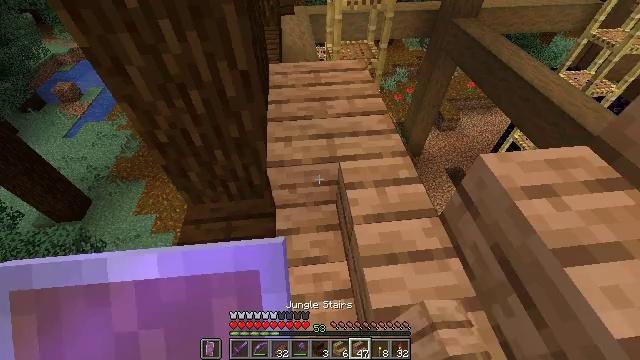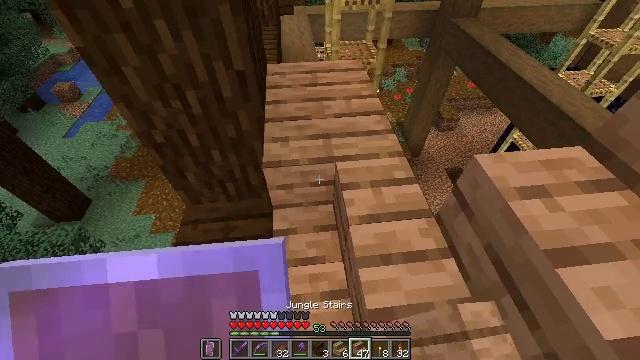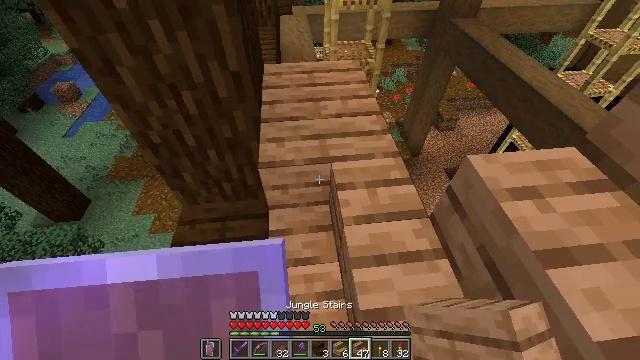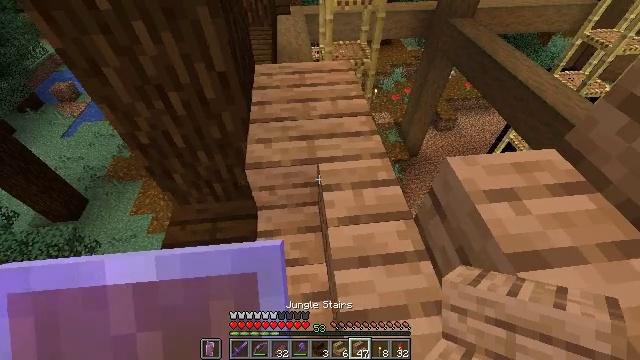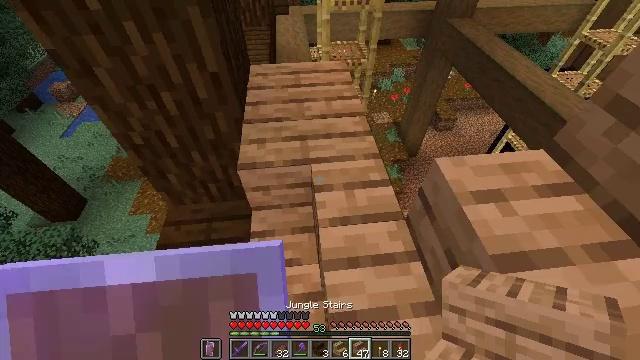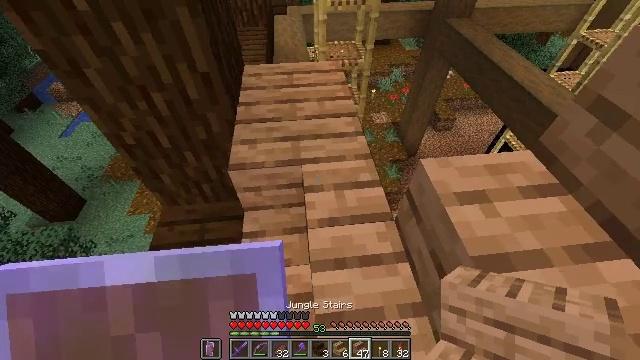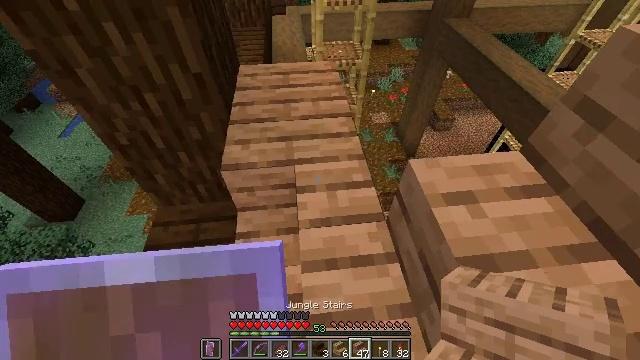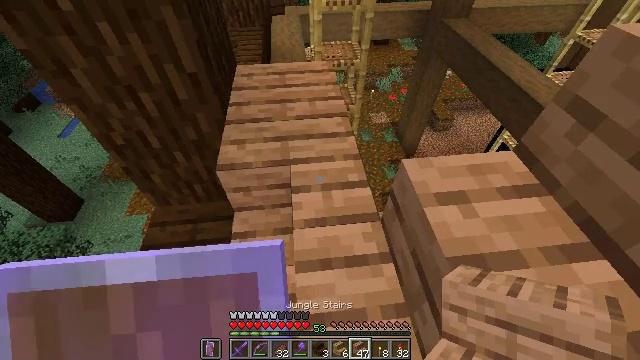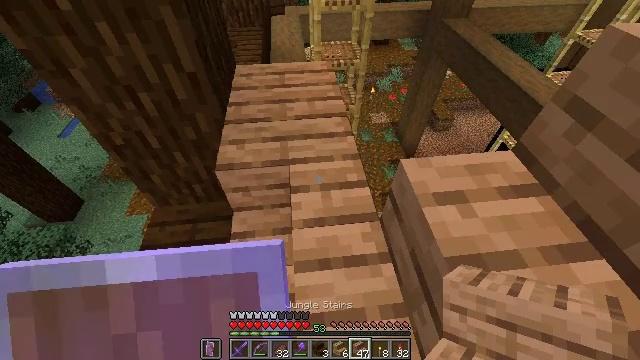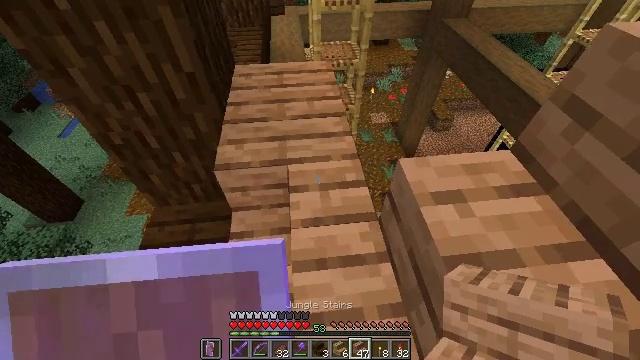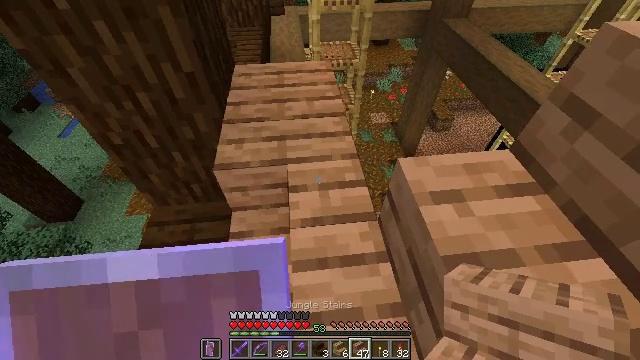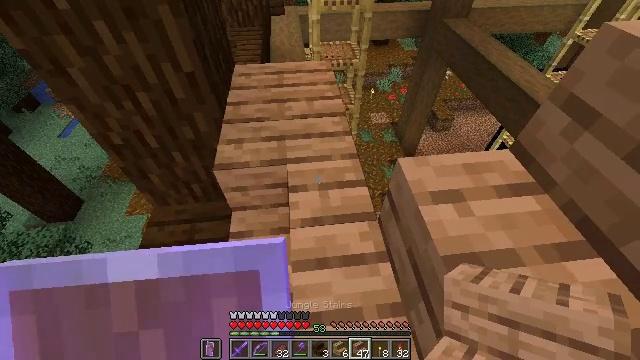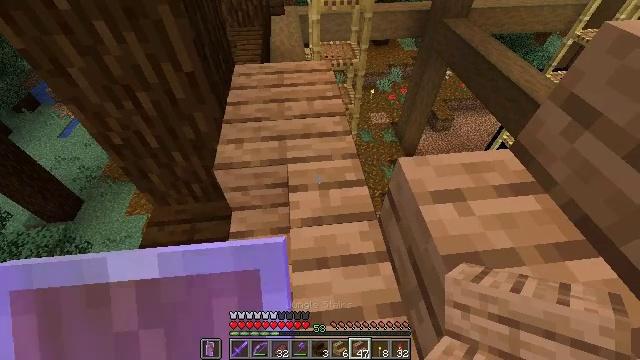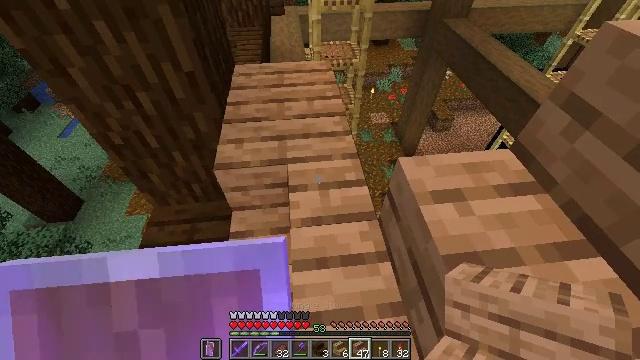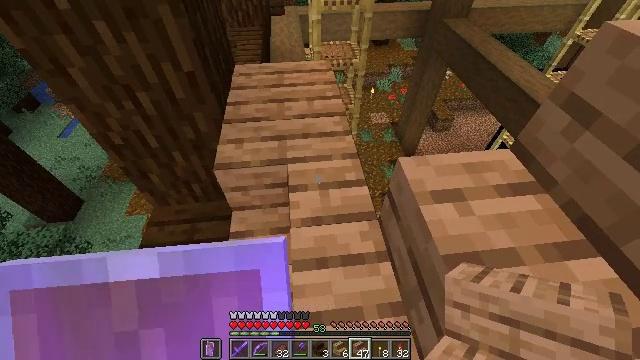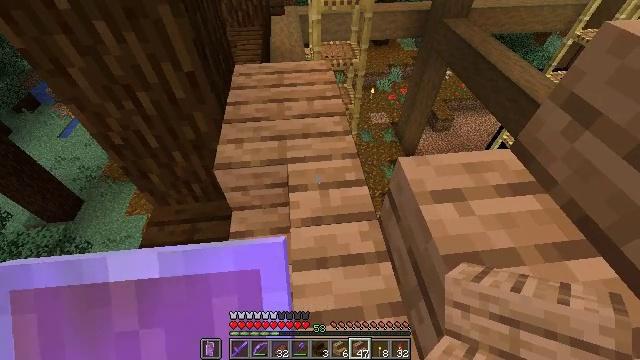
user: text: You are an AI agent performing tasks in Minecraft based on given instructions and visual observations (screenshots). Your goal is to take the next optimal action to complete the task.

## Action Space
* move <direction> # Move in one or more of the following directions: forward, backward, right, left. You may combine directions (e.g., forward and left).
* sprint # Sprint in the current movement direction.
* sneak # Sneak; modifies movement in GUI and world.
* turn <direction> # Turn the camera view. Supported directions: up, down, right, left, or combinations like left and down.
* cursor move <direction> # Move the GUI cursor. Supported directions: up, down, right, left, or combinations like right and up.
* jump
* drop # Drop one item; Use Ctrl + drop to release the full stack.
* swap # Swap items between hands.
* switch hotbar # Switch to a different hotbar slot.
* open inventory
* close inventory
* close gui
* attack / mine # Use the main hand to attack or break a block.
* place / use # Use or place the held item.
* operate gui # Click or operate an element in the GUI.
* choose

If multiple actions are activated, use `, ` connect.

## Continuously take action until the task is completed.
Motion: motion action
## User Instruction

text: Retrieve jungle planks by mining.
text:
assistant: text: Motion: move right, sneak
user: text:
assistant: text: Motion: move right, sneak
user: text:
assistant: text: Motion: move right, sneak
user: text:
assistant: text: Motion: move right, sneak
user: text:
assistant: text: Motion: move right, sneak
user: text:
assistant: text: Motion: sneak
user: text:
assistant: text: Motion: sneak
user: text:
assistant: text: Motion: sneak
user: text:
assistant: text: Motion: sneak
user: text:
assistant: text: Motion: sneak
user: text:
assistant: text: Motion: sneak
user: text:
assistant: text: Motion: sneak
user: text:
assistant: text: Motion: sneak
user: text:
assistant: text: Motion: sneak
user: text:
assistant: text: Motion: sneak
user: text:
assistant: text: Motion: sneak
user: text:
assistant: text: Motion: sneak
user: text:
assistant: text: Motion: sneak
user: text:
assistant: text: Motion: sneak
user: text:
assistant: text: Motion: sneak
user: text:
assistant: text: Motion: sneak, turn left
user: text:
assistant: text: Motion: move forward, sneak, turn left and down
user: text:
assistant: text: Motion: move forward, sneak, turn left and down
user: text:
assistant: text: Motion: move forward, sneak, turn left and down
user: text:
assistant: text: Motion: move forward, sneak, turn down
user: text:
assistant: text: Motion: move forward, sneak, turn left and down
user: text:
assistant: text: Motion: move forward, sneak
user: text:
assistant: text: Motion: move forward, sneak, turn down
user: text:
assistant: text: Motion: move forward, sneak, turn down
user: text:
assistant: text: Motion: move forward, sneak